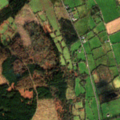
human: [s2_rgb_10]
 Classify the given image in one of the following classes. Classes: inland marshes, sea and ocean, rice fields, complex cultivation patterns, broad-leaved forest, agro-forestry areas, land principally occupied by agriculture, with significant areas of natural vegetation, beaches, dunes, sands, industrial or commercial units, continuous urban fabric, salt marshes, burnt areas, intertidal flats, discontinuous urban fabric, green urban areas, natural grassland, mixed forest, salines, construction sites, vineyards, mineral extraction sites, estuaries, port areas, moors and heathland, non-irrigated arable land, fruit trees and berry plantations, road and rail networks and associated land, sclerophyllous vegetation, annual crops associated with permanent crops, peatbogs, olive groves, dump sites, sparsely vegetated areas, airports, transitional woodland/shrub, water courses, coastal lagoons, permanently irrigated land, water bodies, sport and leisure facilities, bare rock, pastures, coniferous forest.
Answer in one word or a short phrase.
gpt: pastures, coniferous forest, transitional woodland/shrub